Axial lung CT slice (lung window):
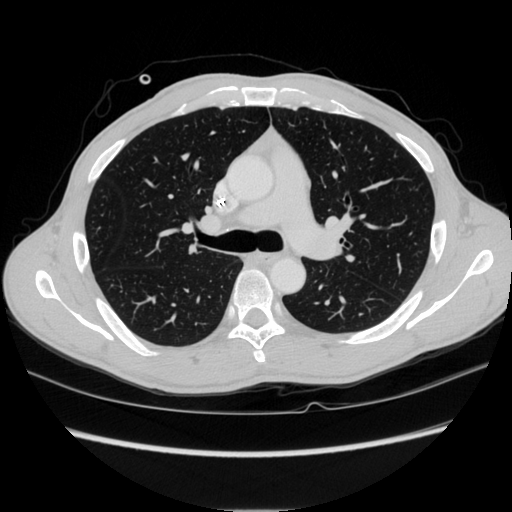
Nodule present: no